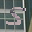
Label: 5